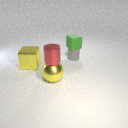
small gray rubber cylinder below small green rubber cube